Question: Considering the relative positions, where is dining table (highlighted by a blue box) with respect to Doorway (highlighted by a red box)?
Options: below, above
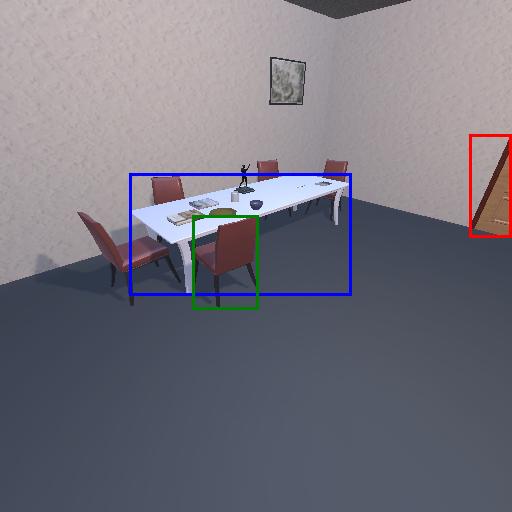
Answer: below